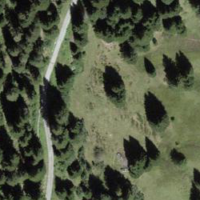
EUNIS habitat code: 43
Species observed at this site:
Parnassia palustris